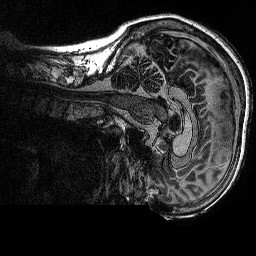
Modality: MP2RAGE
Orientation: sagittal
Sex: female
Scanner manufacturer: siemens
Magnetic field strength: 3 T
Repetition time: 5 s
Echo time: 0.00292 s